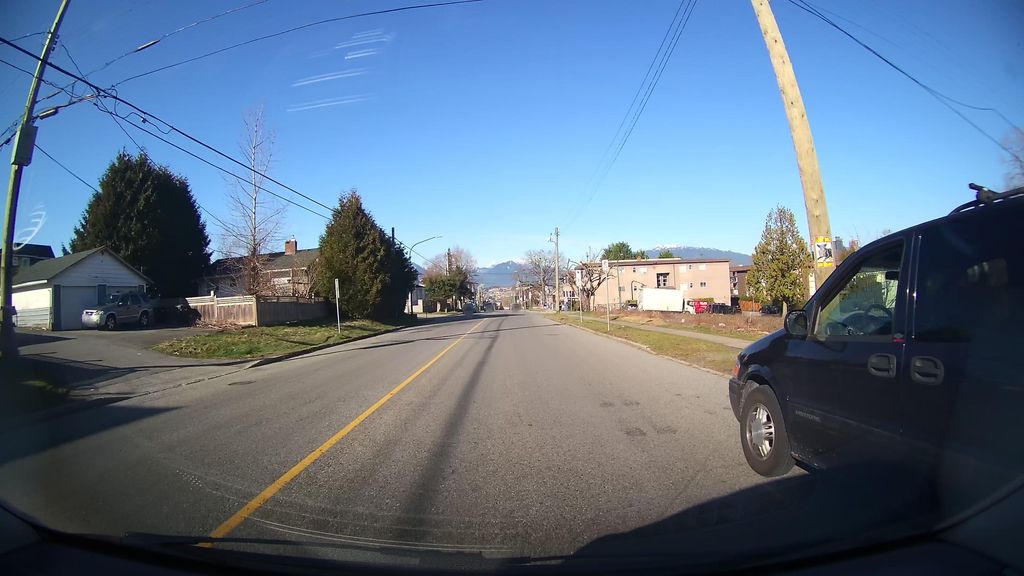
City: vancouver